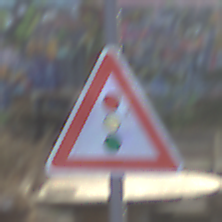
Verkehrszeichen: Lichtzeichenanlage
Umgebung: Outdoor, Urban
Tageszeit: MorningAfternoon
Wetter: PartlyCloudy
Licht: Natural
Jahreszeit: NotSpecified
Kontrast: MediumContrast